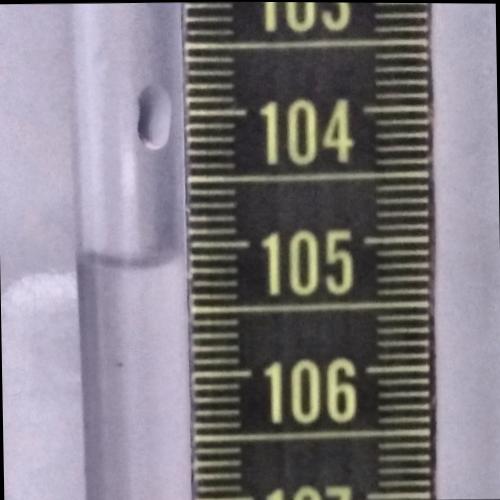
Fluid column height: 105.1 cm